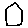
Label: house